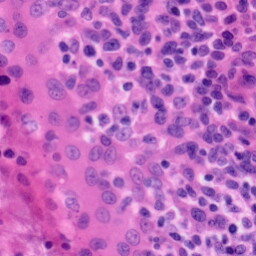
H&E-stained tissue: Tonsil